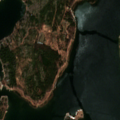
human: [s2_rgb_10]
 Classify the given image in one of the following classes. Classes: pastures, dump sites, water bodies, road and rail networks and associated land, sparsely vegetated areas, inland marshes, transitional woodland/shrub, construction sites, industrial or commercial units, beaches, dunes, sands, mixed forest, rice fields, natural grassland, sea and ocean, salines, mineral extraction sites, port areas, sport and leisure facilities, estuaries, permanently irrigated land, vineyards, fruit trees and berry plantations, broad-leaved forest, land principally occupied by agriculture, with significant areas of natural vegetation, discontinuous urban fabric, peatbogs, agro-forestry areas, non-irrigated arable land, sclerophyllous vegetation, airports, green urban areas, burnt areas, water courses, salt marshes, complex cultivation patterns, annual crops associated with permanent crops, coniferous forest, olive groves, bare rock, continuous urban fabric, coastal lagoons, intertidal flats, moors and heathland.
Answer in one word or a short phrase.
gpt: mixed forest, transitional woodland/shrub, sea and ocean